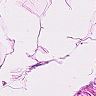
Metastatic tissue present: no